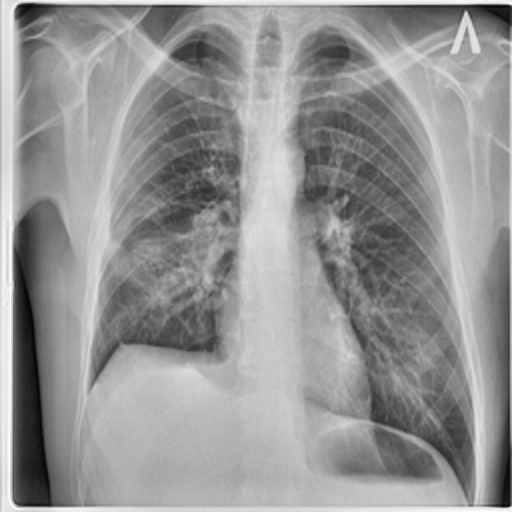
Finding: TUBERCULOSIS